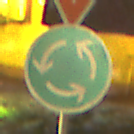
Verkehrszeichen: Kreisverkehr
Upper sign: VorfahrtGewaehren
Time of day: Night
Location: Outdoor (Suburban)
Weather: Clear
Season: NotSpecified
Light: Artificial